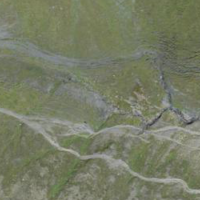
EUNIS habitat code: 26
Species observed at this site:
Oenanthe oenanthe
Anthus spinoletta